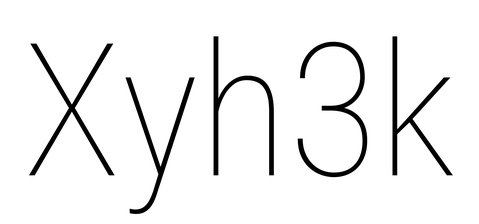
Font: Roboto_Condensed_Thin